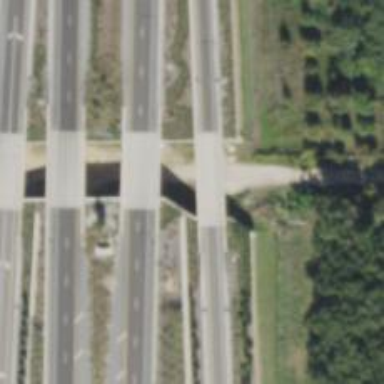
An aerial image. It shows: Motorway.